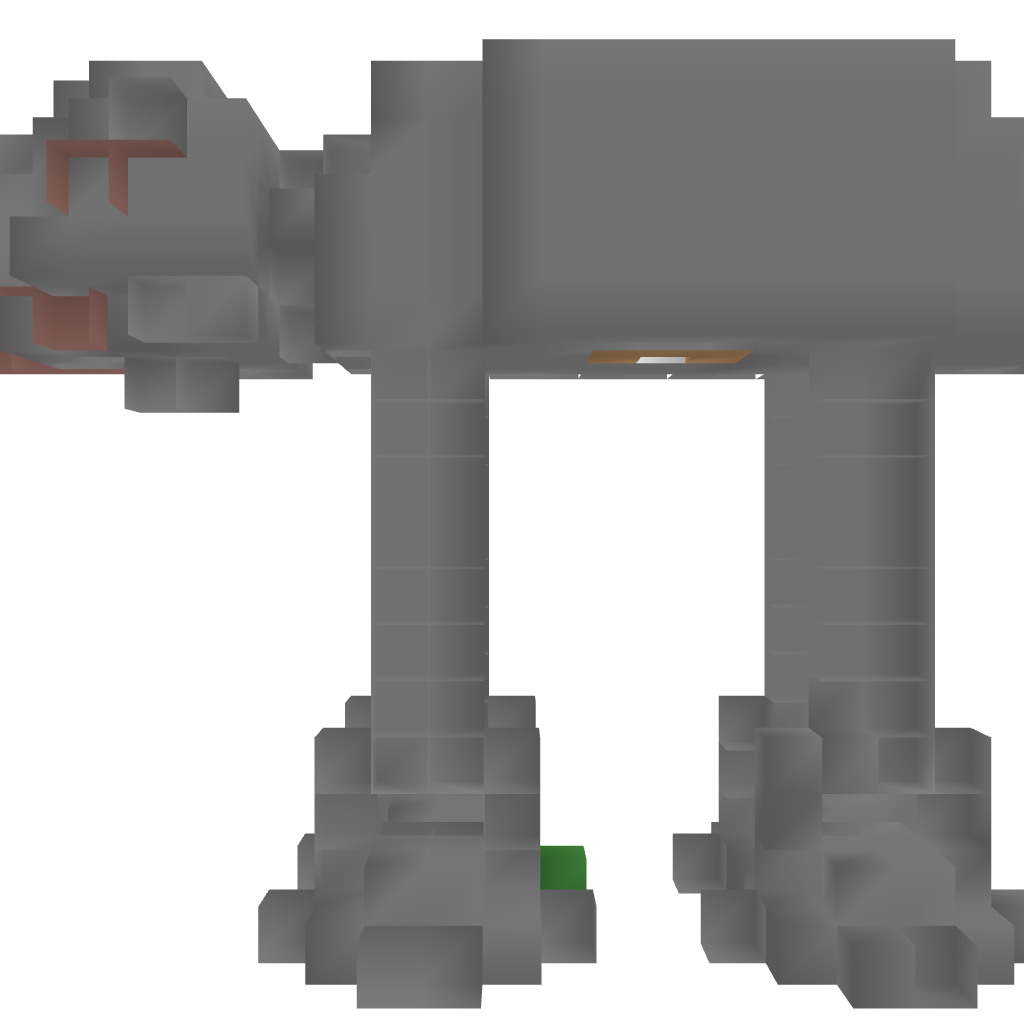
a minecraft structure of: AT-AT (Small) bad low quality